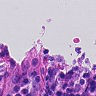
Metastatic tissue present: no